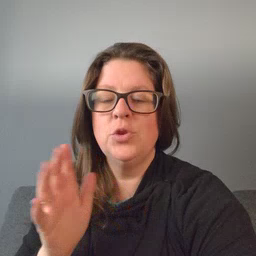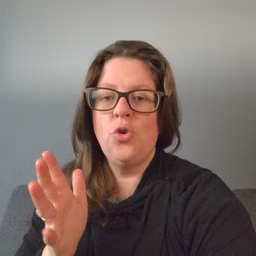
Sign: talk